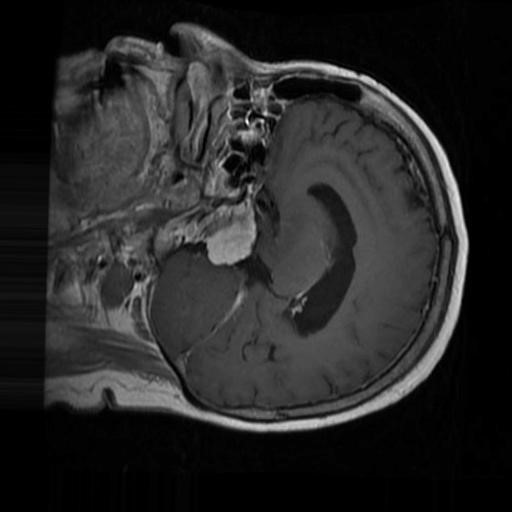
Label: brain_menin